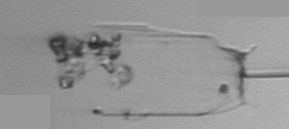
Label: Ditylum_brightwellii